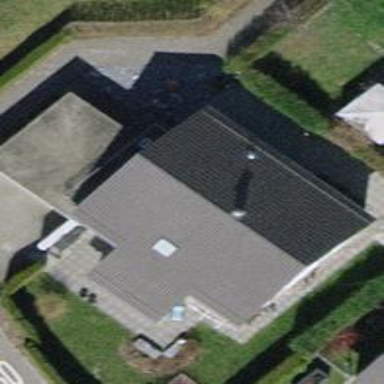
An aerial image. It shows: Detached building with gabled roof.